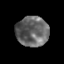
Tissue: skin
Cell type: Epithelial cells
Senescence score: 0.2274
Nuclear area (px): 949
Mean DAPI intensity: 103.028